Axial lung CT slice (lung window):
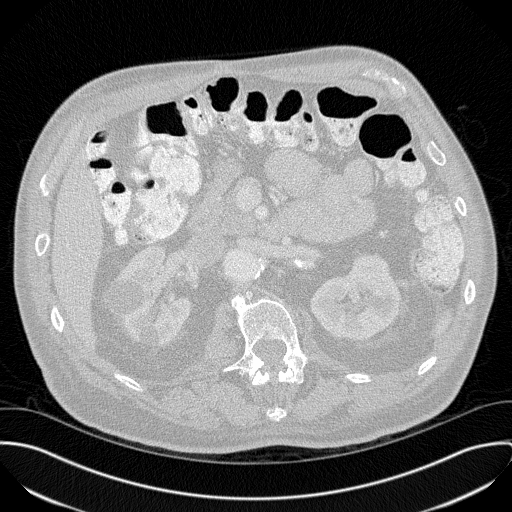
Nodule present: no